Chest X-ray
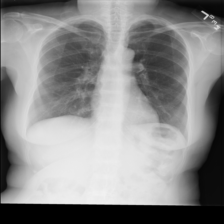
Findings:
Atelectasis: negative
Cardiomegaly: negative
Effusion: negative
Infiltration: negative
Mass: negative
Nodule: negative
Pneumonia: negative
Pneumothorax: negative
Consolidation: negative
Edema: negative
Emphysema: negative
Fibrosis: negative
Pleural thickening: negative
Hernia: negative